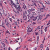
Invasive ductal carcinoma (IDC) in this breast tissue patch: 1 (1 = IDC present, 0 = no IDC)